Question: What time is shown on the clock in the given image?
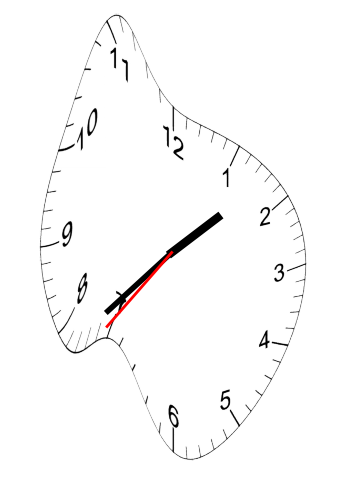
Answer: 01:37:36